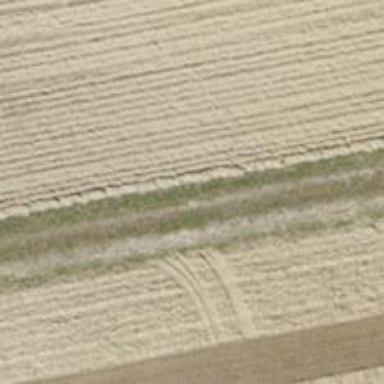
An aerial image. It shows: Track with grade 5 tracktype.